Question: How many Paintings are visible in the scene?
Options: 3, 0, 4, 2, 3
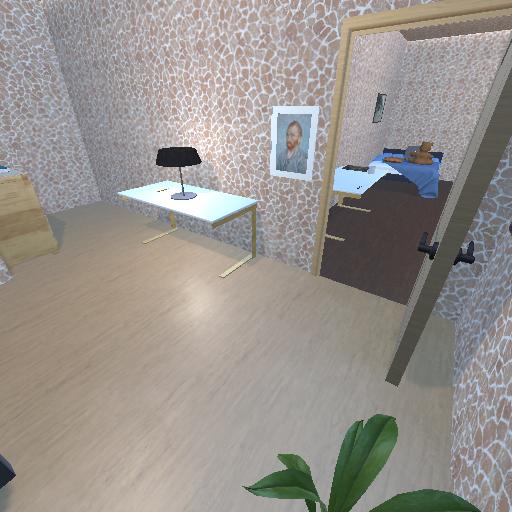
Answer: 3